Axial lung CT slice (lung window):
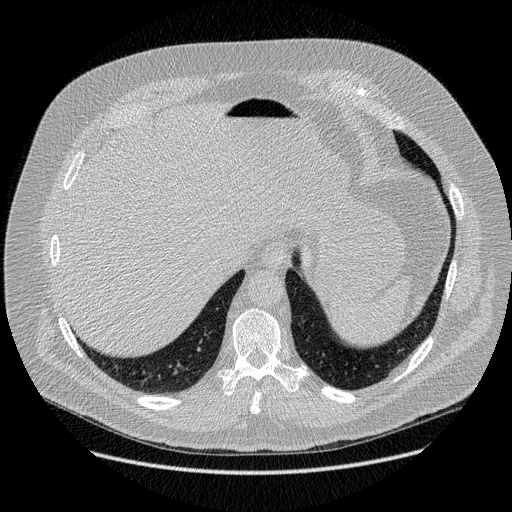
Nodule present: no